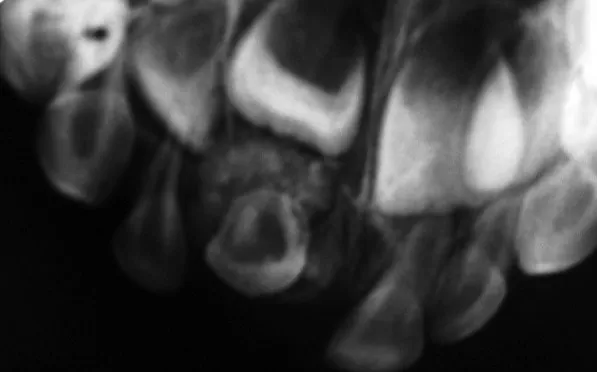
Preoperative X-ray showing the unerupted primary incisor and the surrounding bone.
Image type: radiology (x_ray)